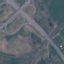
Label: Highway